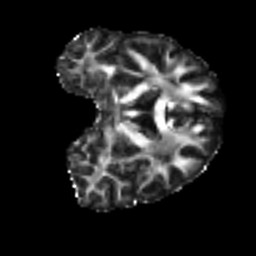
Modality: FA
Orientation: coronal
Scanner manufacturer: siemens
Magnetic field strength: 3 T
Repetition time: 4 s
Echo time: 0.0594 s